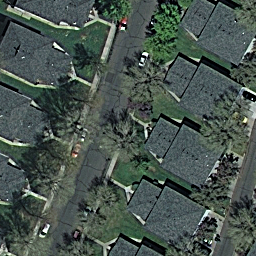
Label: residential